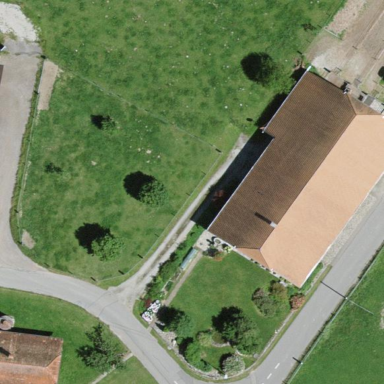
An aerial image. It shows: Farm building.